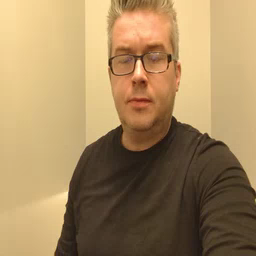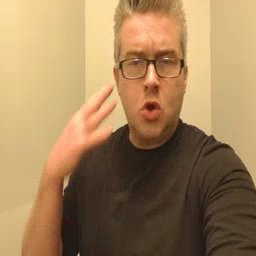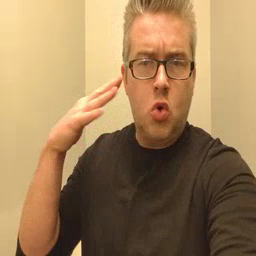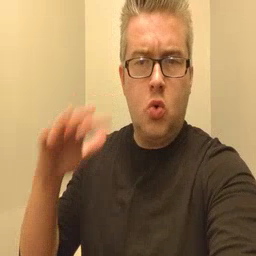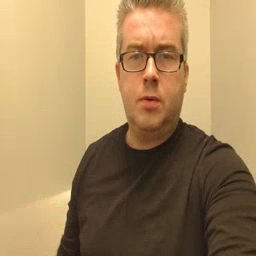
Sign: noisy